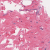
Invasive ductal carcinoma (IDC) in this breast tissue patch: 0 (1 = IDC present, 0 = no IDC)